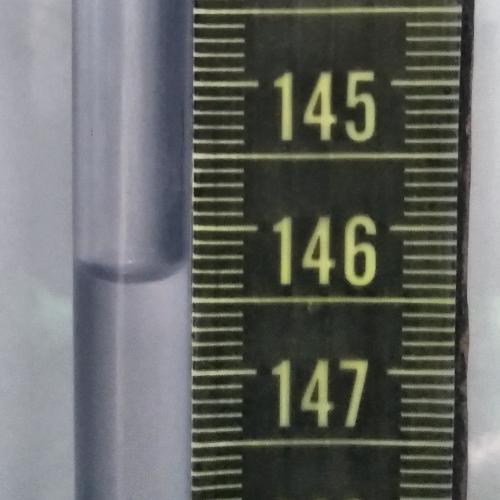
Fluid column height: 146.3 cm